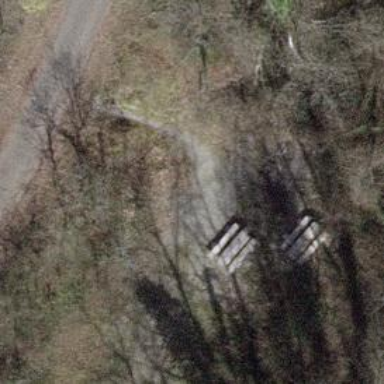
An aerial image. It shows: Picnic table located in leisure land area.